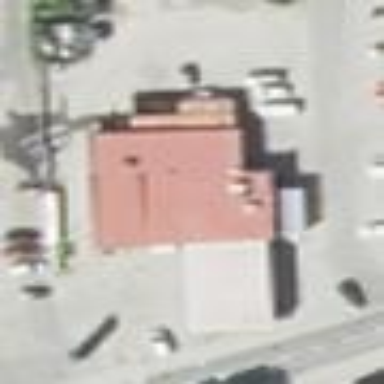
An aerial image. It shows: Fuel station.